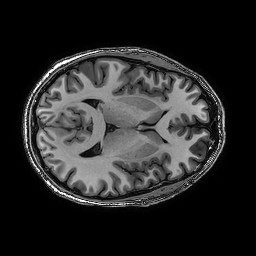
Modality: T1w
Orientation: axial
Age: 36
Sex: male
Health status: healthy